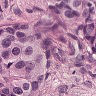
Metastatic tissue present: yes